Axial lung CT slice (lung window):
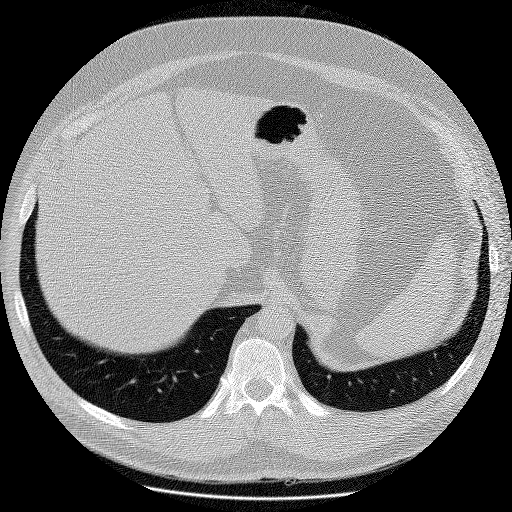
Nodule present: no